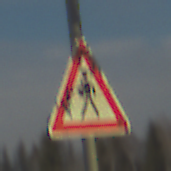
Verkehrszeichen: FussgaengerRechts
Umgebung: Outdoor, Nature
Tageszeit: MorningAfternoon
Wetter: Clear
Licht: Natural
Jahreszeit: NotSpecified
Kontrast: HighContrast